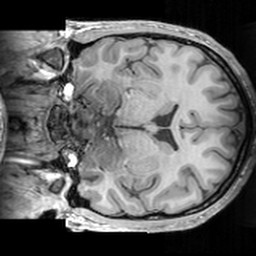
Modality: T1w
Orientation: coronal
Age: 20
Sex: male
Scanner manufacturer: siemens
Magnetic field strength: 3 T
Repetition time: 1.63 s
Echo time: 0.00311 s